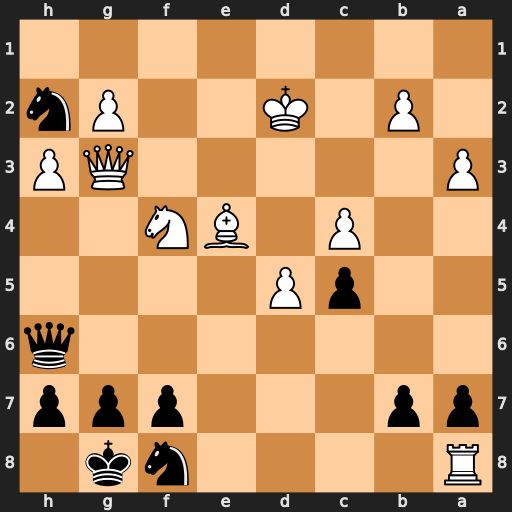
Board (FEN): R4nk1/pp3ppp/7q/2pP4/2P1BN2/P5QP/1P1K2Pn/8
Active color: b
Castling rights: -
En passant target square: -
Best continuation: Nf1+ Ke2 Nxg3+